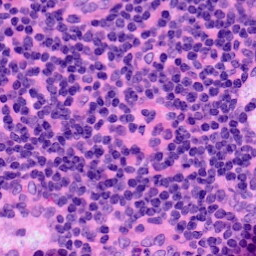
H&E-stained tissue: LymphNode